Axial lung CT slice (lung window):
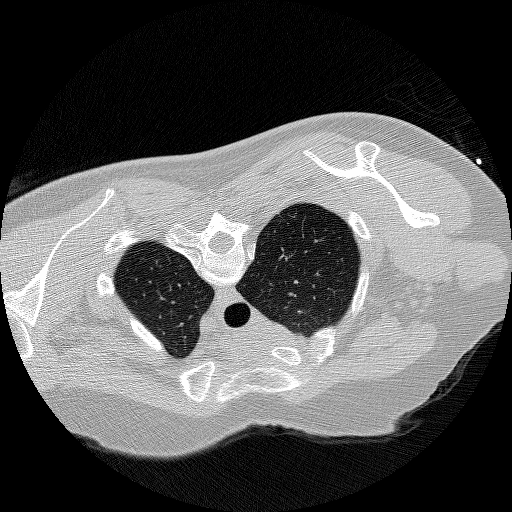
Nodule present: no